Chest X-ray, PA view. Patient: 51 years old, sex M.
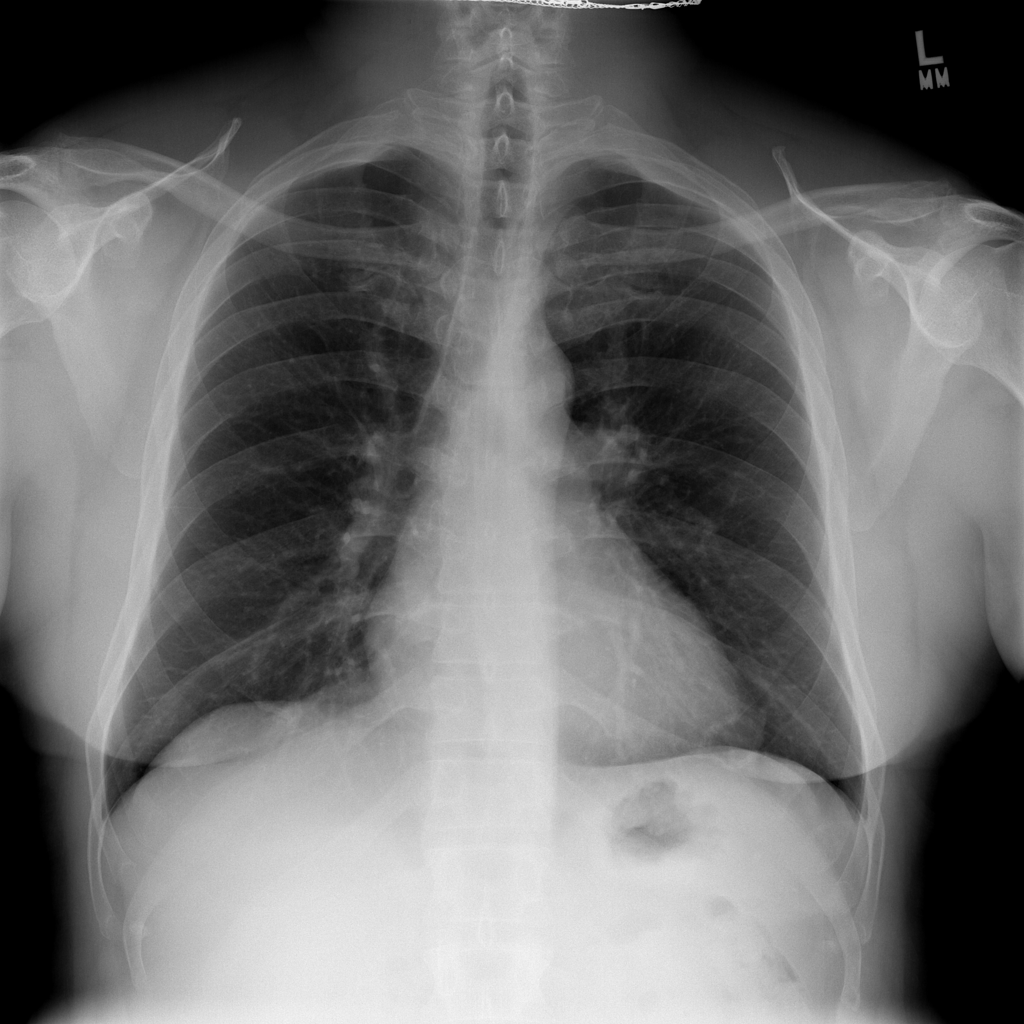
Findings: No Finding